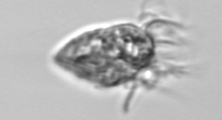
Label: Strombidium_morphotype1